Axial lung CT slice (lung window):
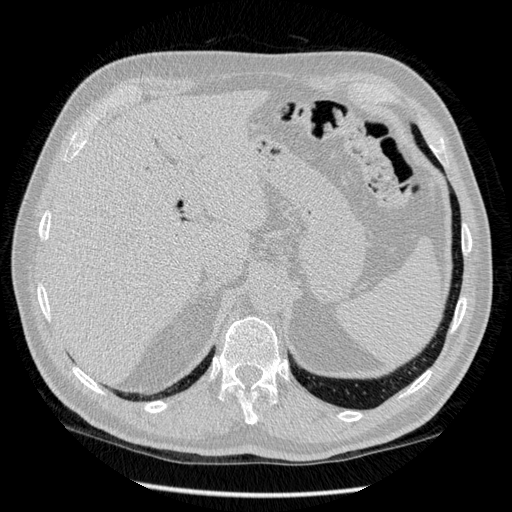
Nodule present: no